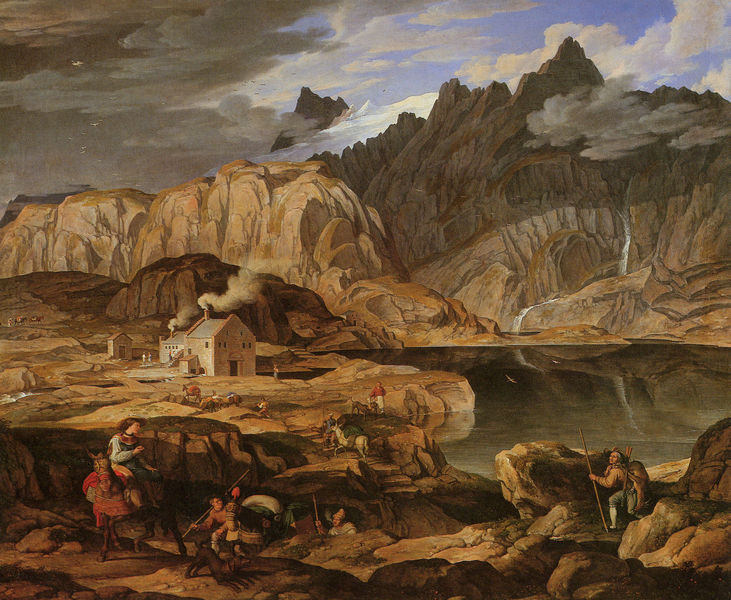
Titel: Das Hospiz am Grimselpass
Künstler: Joseph Anton Koch
Standort: Karlsruhe
Institution: Staatliche Kunsthalle Karlsruhe
Schlagwörter: berg, blau, felsen, gemälde, himmel, kampf, mann, schatten, wasser, wolken, fluss, grün, landschaft, menschen, see, stadt, ufer, braun, frau, grau, licht, szene, weiss, dach, gebäude, haus, hund, rot, schnee, tier, tiere, weg, wiese, wolke, malerei, mensch, stein, steine, öl, bach, horizont, häuser, natur, spiegelung, wind, einsam, gewässer, hütte, kirche, rauch, sonne, tal, wasserfall, esel, kamin, kinder, pferd, pferde, reiter, schornstein, stock, bewölkt, reiten, reiterin, spiegelbild, stab, gepäck, berge, fels, gebirge, gipfel, dorf, nebel, berglandschaft, schlucht, idylle, fabrik, schlot, arbeiter, sturm, unwetter, wetter, glatt, hoch, flucht, katze, wandern, riff, alpen, abgrund, berggipfel, schweiz, täler, schluchten, waffen, jagd, jäger, has, regenwolken, karg, wanderer, versteck, speer, arkadien, wanderstab, maria, hinterhalt, hirten, bergsee, brueghel, josef, joseph, genirge, zerklüftet, pastorale, hnd, pilger, trist, sennerin, irland, woke, abgelegen, lake, smoke, ruch, mountain, elsheimer, chimney, house, wnaderer, grpb, eg, felksen, wasse4rfall